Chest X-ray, PA view. Patient: 52 years old, sex F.
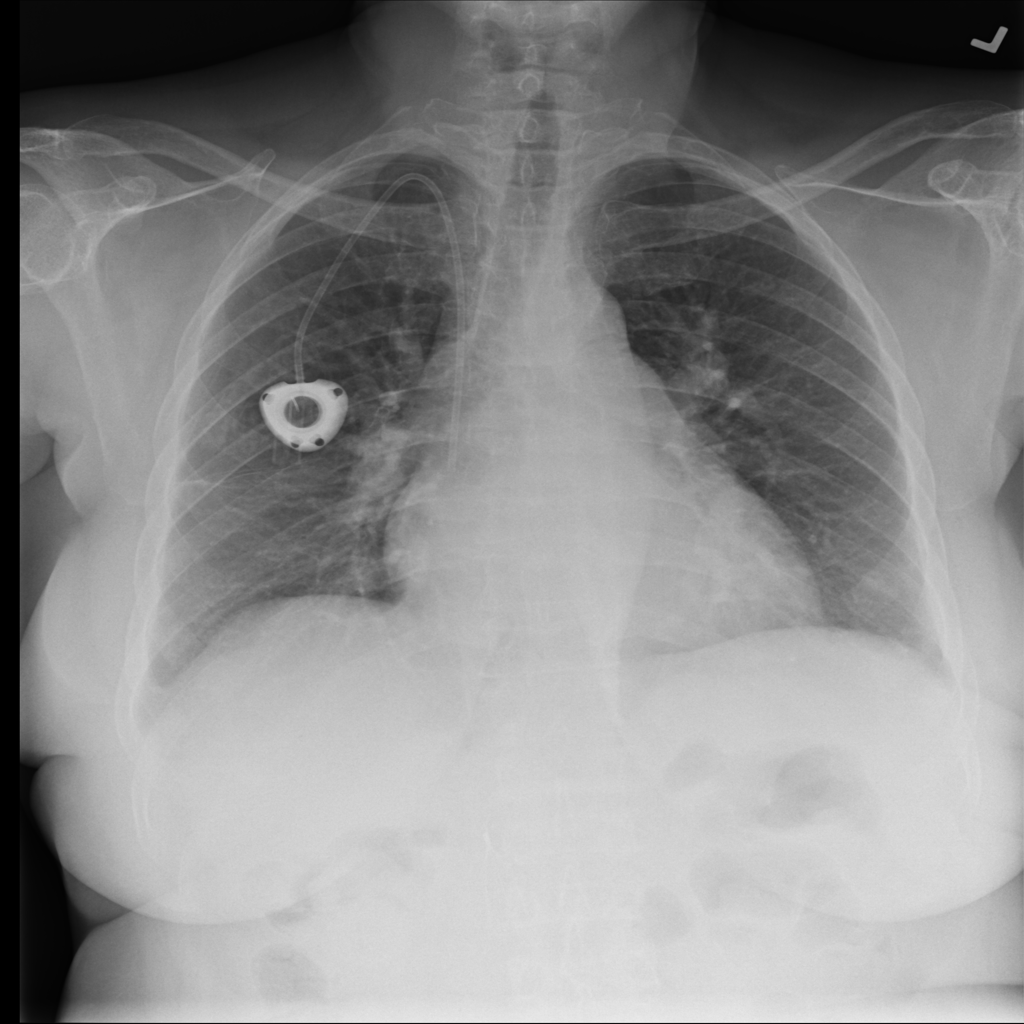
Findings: Cardiomegaly, Effusion